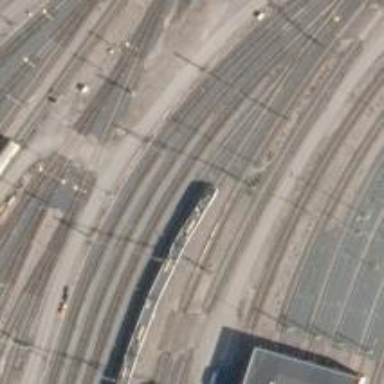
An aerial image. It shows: Railway signal.